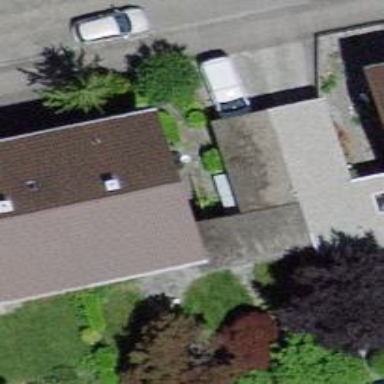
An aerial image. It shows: Group of garages.